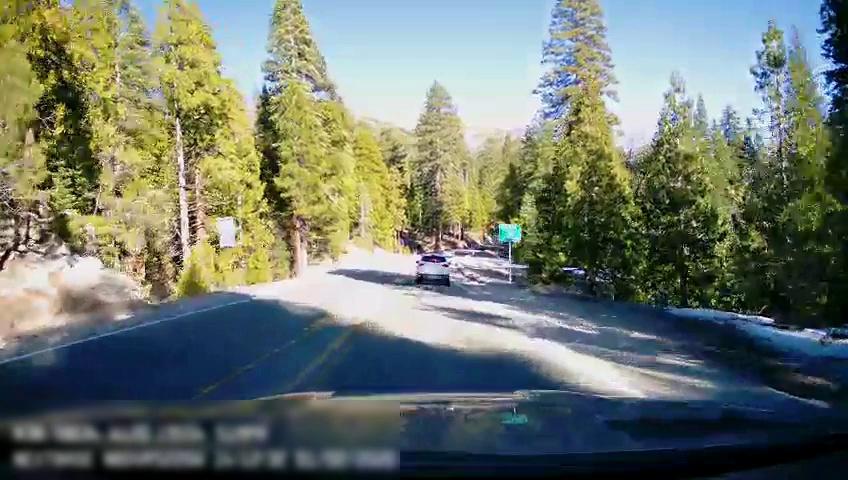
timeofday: Day
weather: Sunny
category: Drivable Space
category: Vehicles | SUV
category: Lanes | Current Lane
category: Lanes | Alternate Lane
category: Lanes | Opposite Lane
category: Traffic | Signs